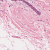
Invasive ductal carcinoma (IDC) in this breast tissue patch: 0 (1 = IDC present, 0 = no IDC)